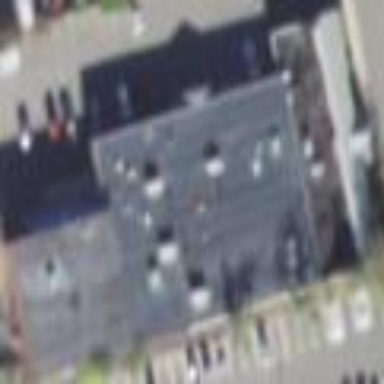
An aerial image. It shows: Commercial building.